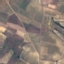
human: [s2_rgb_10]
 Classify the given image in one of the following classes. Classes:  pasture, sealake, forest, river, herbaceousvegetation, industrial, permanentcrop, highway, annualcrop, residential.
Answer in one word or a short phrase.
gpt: PermanentCrop